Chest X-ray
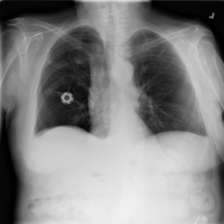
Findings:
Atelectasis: negative
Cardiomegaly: negative
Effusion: positive
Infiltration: negative
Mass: negative
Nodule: negative
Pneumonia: positive
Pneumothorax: negative
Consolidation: negative
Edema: negative
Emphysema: negative
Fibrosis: negative
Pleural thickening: negative
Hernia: negative